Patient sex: M
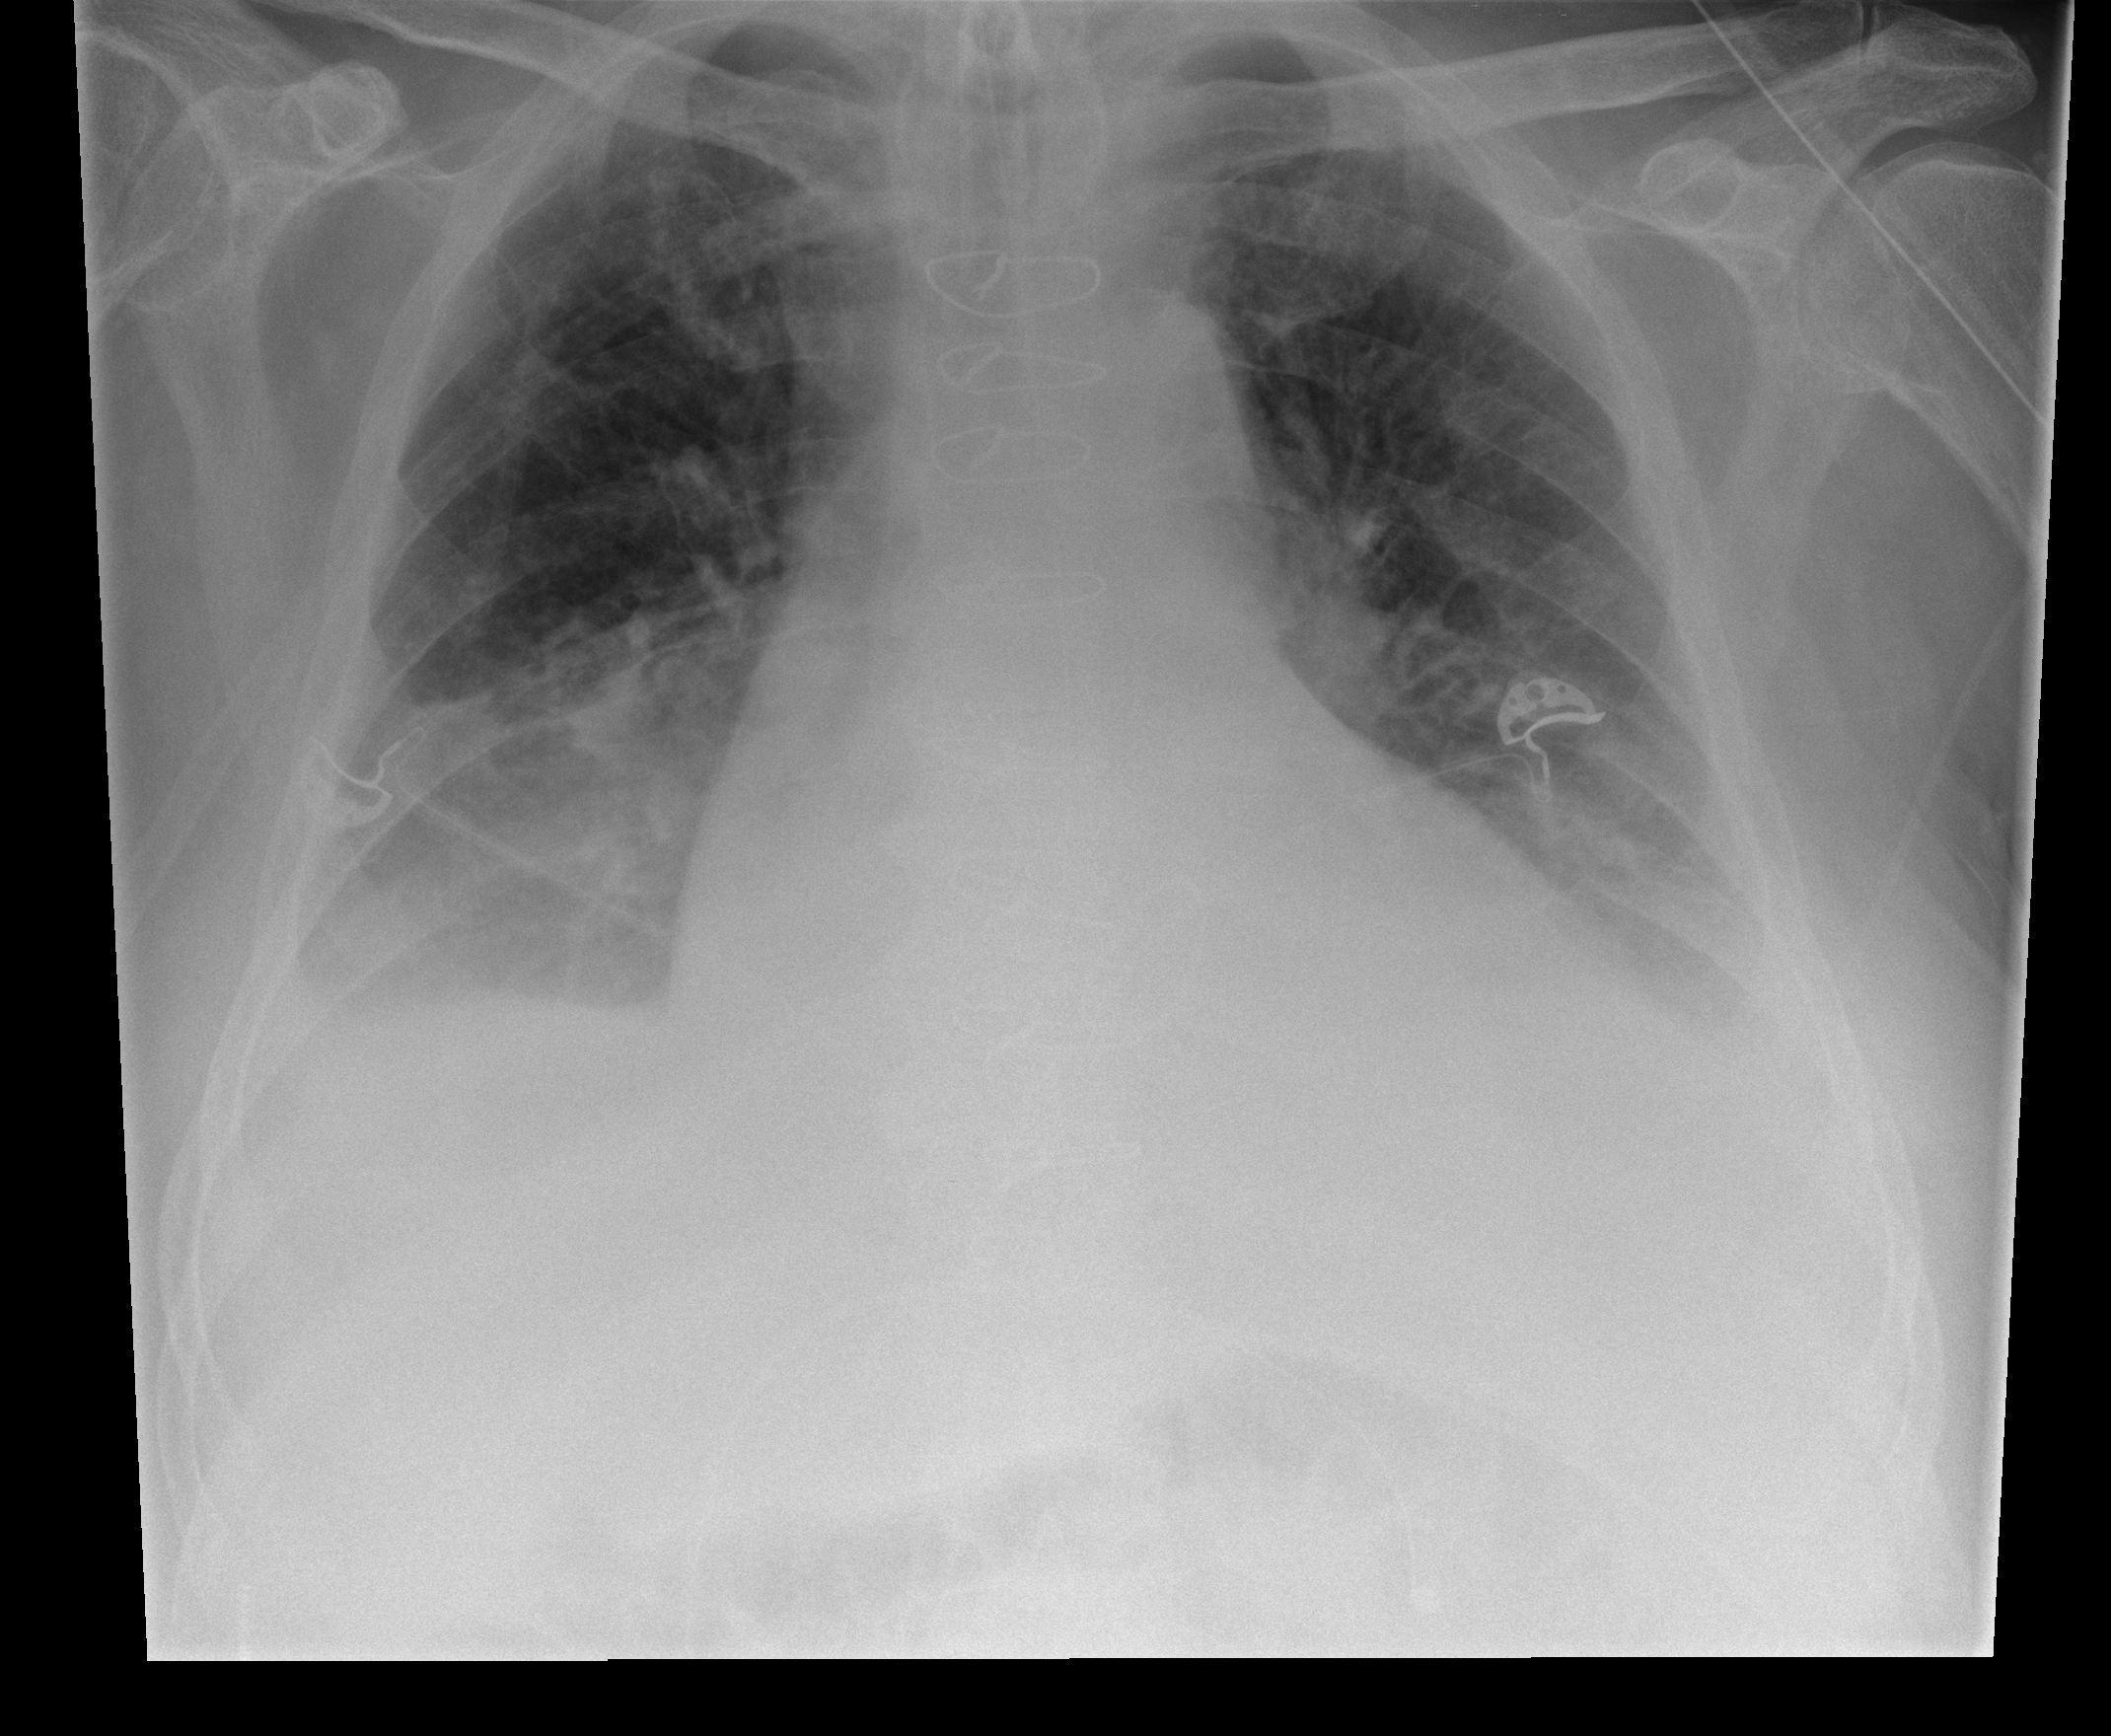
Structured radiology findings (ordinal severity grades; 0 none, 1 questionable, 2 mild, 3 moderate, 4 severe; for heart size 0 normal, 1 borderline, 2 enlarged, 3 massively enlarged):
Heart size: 2
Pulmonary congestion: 2
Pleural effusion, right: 2
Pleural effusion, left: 2
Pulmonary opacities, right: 2
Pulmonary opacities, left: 2
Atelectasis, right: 2
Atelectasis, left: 2